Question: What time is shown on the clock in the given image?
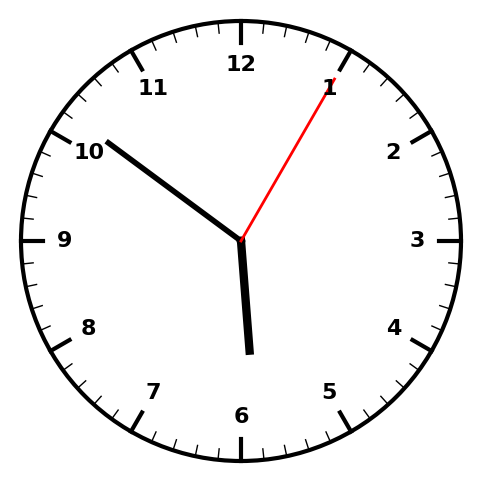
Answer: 05:51:05